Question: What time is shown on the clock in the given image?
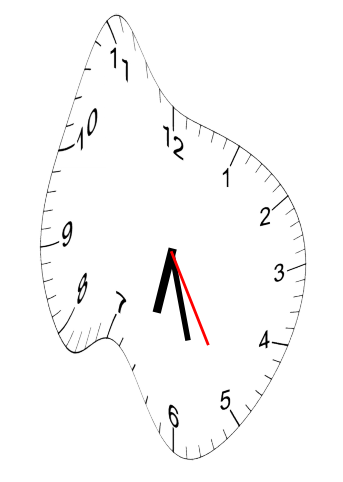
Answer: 06:27:25